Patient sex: M
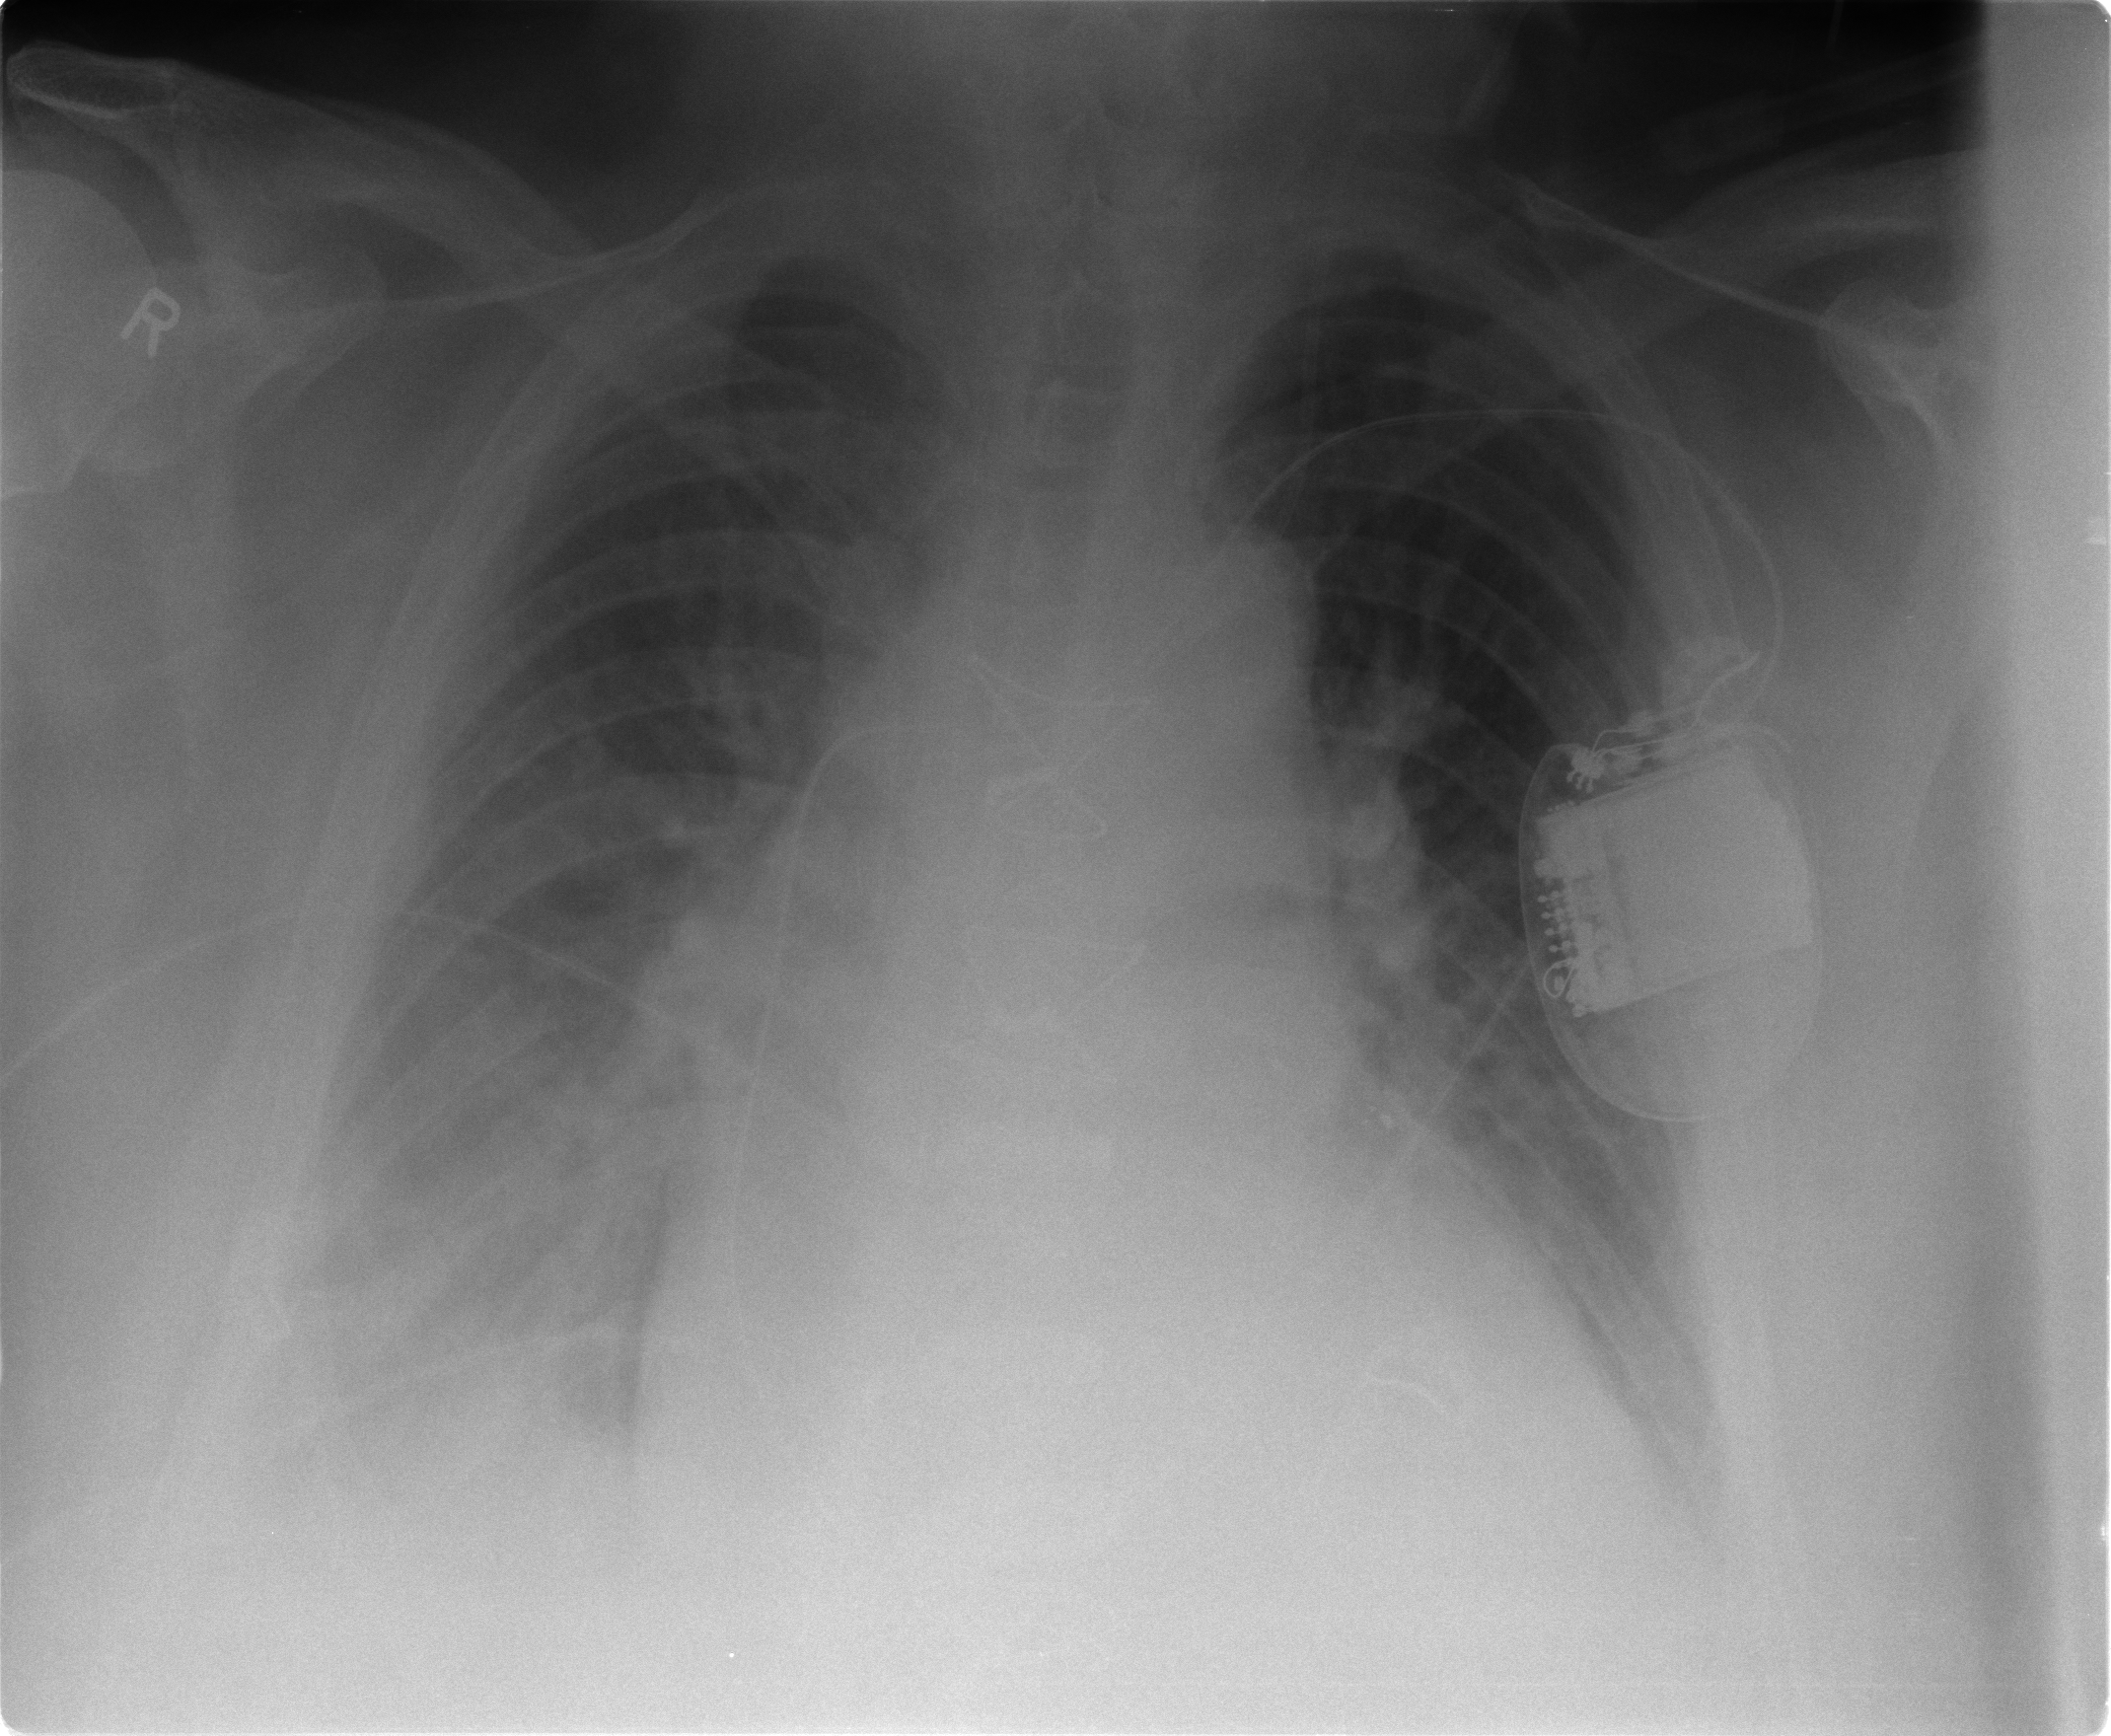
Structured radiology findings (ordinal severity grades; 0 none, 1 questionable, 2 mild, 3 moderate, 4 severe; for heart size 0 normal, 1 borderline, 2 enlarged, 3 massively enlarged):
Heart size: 2
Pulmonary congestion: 2
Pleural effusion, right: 3
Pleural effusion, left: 2
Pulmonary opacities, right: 0
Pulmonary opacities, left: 0
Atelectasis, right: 2
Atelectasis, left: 2